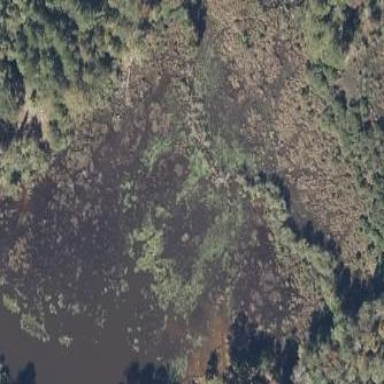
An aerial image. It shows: Pond surrounded by natural water.